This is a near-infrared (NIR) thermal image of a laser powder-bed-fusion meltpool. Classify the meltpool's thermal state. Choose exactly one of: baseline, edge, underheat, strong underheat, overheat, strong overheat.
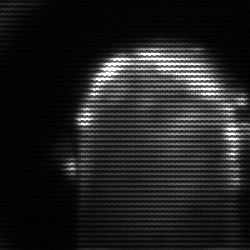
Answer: baseline